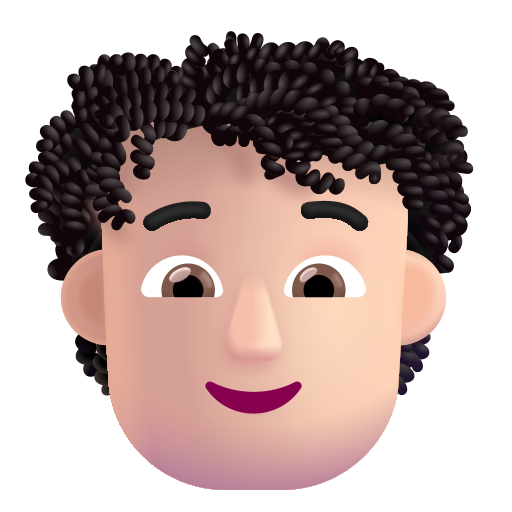
person curly hair color light